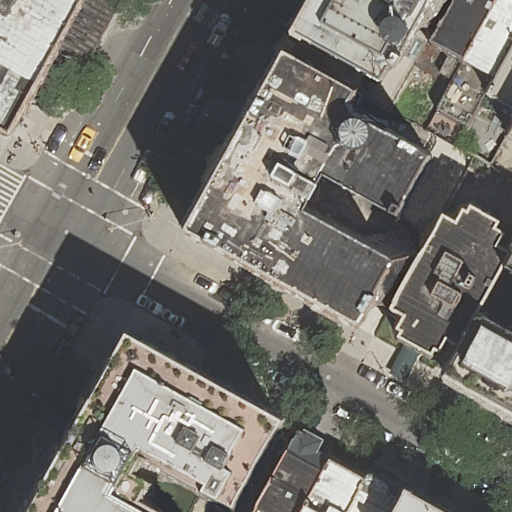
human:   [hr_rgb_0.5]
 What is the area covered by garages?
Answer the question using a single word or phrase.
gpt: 0m2

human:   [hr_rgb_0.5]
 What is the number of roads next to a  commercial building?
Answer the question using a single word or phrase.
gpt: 0

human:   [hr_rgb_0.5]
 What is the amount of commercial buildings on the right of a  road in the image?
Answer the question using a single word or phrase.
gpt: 0

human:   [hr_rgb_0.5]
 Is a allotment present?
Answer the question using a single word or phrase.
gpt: no

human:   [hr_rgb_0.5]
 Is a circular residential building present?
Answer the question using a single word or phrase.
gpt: no

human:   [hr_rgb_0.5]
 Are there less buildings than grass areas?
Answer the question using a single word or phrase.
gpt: no

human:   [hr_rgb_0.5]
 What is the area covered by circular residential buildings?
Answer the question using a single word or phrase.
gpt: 0m2

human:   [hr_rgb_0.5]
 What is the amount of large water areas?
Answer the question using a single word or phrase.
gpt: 0

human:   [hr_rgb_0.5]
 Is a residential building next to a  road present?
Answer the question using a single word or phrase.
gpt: yes

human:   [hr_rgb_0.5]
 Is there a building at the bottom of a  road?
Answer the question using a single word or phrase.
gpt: yes

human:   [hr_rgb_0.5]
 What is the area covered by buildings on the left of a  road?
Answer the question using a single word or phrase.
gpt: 749m2

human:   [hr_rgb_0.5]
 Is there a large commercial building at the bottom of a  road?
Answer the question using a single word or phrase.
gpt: no

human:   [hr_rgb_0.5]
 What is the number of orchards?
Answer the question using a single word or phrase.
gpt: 0

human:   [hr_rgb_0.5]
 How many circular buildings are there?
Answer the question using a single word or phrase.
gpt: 0

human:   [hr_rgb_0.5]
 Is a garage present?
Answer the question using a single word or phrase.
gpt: no

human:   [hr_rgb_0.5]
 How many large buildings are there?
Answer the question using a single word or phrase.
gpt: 4

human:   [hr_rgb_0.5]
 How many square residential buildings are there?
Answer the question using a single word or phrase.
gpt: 0

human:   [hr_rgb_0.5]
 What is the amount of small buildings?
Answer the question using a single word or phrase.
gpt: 7

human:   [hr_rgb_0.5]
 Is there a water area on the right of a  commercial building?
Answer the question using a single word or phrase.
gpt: no

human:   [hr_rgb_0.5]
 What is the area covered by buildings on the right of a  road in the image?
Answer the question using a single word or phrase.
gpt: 2720m2

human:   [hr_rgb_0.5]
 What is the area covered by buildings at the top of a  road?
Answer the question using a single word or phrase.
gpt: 2641m2

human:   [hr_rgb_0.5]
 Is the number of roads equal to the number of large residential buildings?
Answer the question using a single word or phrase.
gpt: no

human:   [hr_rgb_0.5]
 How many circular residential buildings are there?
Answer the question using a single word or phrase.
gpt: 0

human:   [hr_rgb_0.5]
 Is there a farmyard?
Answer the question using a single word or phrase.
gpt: no

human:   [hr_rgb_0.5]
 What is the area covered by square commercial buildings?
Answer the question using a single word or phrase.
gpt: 0m2

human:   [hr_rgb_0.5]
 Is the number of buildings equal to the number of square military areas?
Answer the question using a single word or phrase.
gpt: no

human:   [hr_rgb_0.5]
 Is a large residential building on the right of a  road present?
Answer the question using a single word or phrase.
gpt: yes

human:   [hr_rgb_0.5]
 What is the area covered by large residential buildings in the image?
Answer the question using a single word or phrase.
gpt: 3486m2

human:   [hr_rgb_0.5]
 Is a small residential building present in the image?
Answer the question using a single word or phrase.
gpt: yes

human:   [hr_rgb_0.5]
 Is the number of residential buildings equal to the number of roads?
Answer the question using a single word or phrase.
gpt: no

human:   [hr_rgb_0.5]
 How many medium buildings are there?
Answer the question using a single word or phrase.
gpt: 3

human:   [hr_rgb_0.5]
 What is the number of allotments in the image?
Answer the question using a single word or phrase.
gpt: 0

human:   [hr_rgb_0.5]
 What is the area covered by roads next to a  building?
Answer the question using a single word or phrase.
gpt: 0m2

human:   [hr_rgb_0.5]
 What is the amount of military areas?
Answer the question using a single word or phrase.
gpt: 0

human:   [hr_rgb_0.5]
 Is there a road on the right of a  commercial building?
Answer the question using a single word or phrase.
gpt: no

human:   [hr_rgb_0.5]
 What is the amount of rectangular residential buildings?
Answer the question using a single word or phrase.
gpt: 9